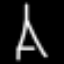
Label: The Eiffel Tower